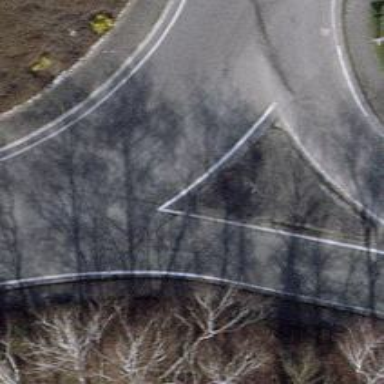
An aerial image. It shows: Tertiary road made of asphalt leading to roundabout junction.